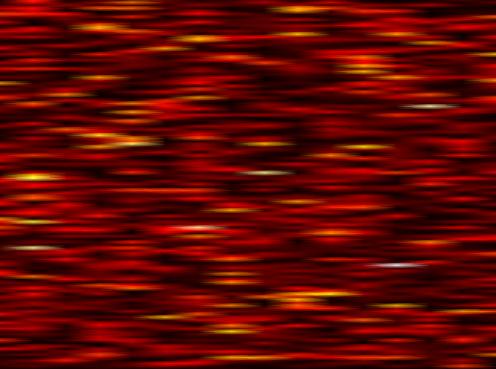
Label: FBMC